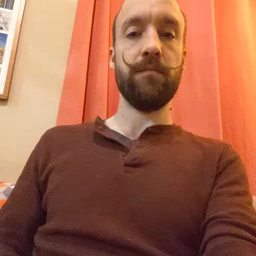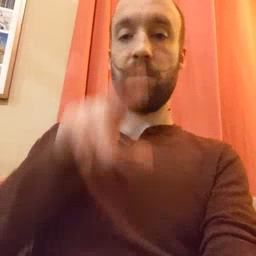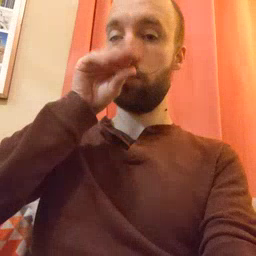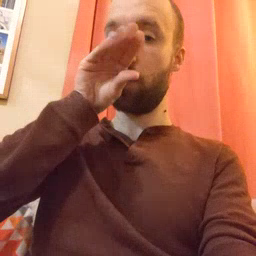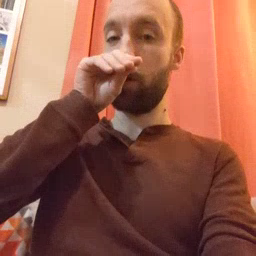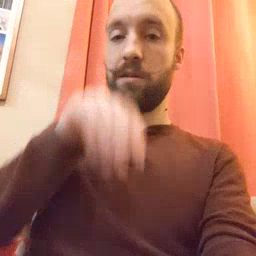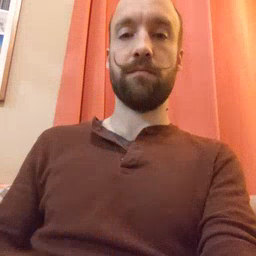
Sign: goose